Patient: sex F, age 34
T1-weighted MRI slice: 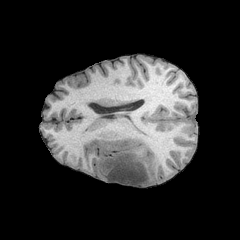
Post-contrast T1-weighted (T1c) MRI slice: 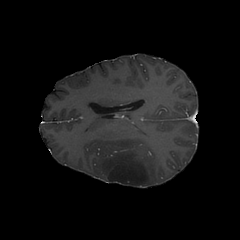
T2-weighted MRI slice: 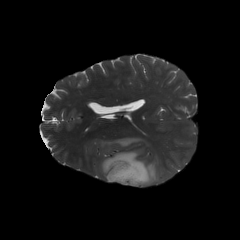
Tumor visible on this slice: yes
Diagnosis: Astrocytoma, IDH-mutant
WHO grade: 3